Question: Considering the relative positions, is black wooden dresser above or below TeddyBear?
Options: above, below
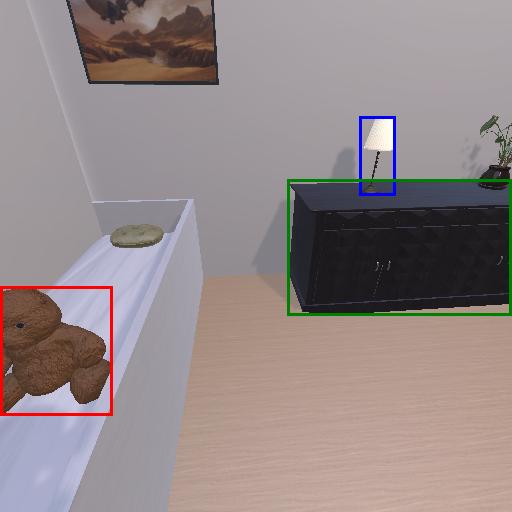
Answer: above